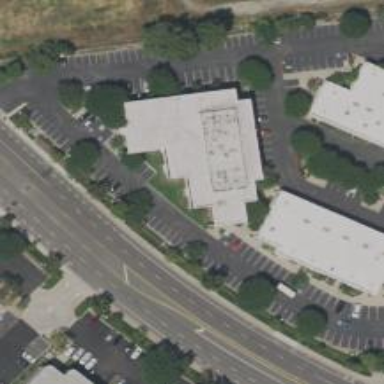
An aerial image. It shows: Commercial building.